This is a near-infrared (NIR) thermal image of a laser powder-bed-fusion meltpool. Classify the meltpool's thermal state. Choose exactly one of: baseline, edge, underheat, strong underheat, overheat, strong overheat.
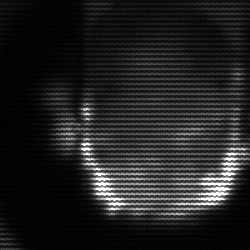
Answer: baseline